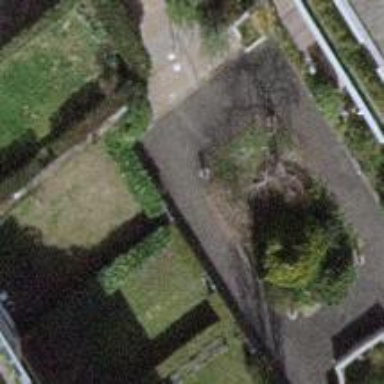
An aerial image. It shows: Garden area designated for leisure land.